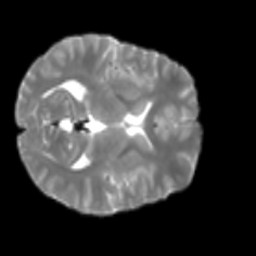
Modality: T2w
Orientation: axial
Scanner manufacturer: siemens
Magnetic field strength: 3 T
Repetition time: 4 s
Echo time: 0.0594 s